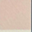
Piece: xx